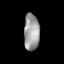
Tissue: skin
Cell type: Epithelial cells
Senescence score: 0.259
Nuclear area (px): 555
Mean DAPI intensity: 157.404